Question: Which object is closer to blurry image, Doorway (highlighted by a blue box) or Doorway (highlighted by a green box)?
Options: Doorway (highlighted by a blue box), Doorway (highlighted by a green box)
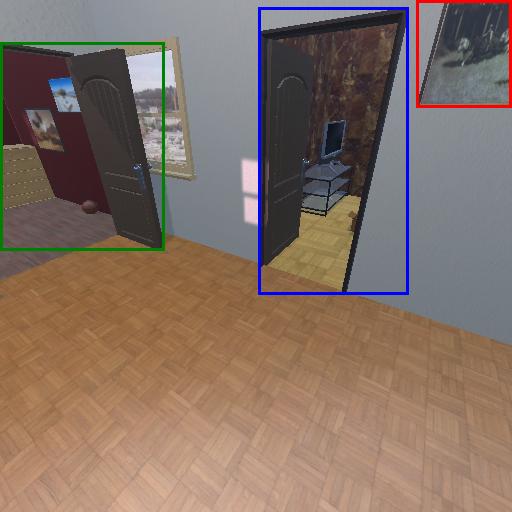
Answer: Doorway (highlighted by a blue box)